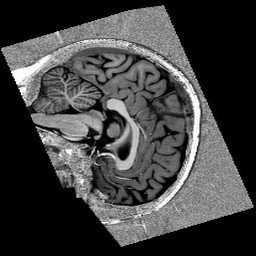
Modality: T1w
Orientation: sagittal
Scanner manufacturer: siemens
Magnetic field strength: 7 T
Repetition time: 4.68 s
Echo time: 0.00207 s